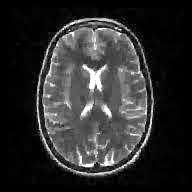
Label: notumor